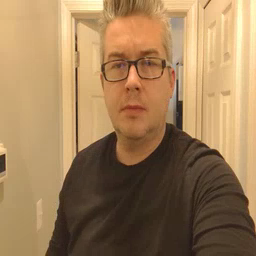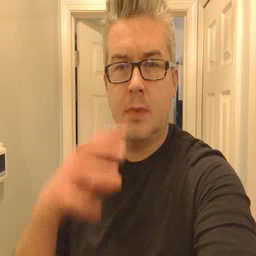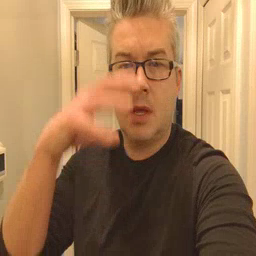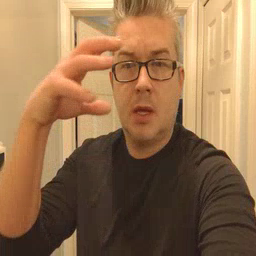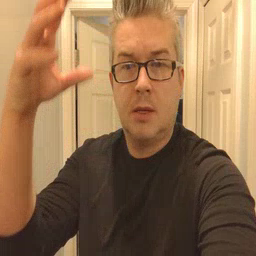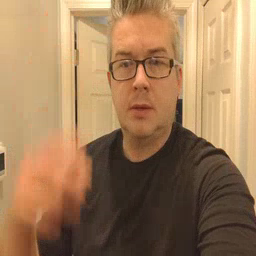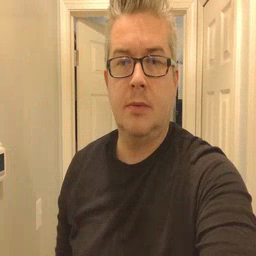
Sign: cloud